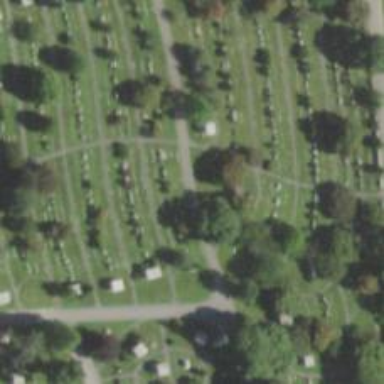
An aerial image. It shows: Road within cemetery.